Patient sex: M
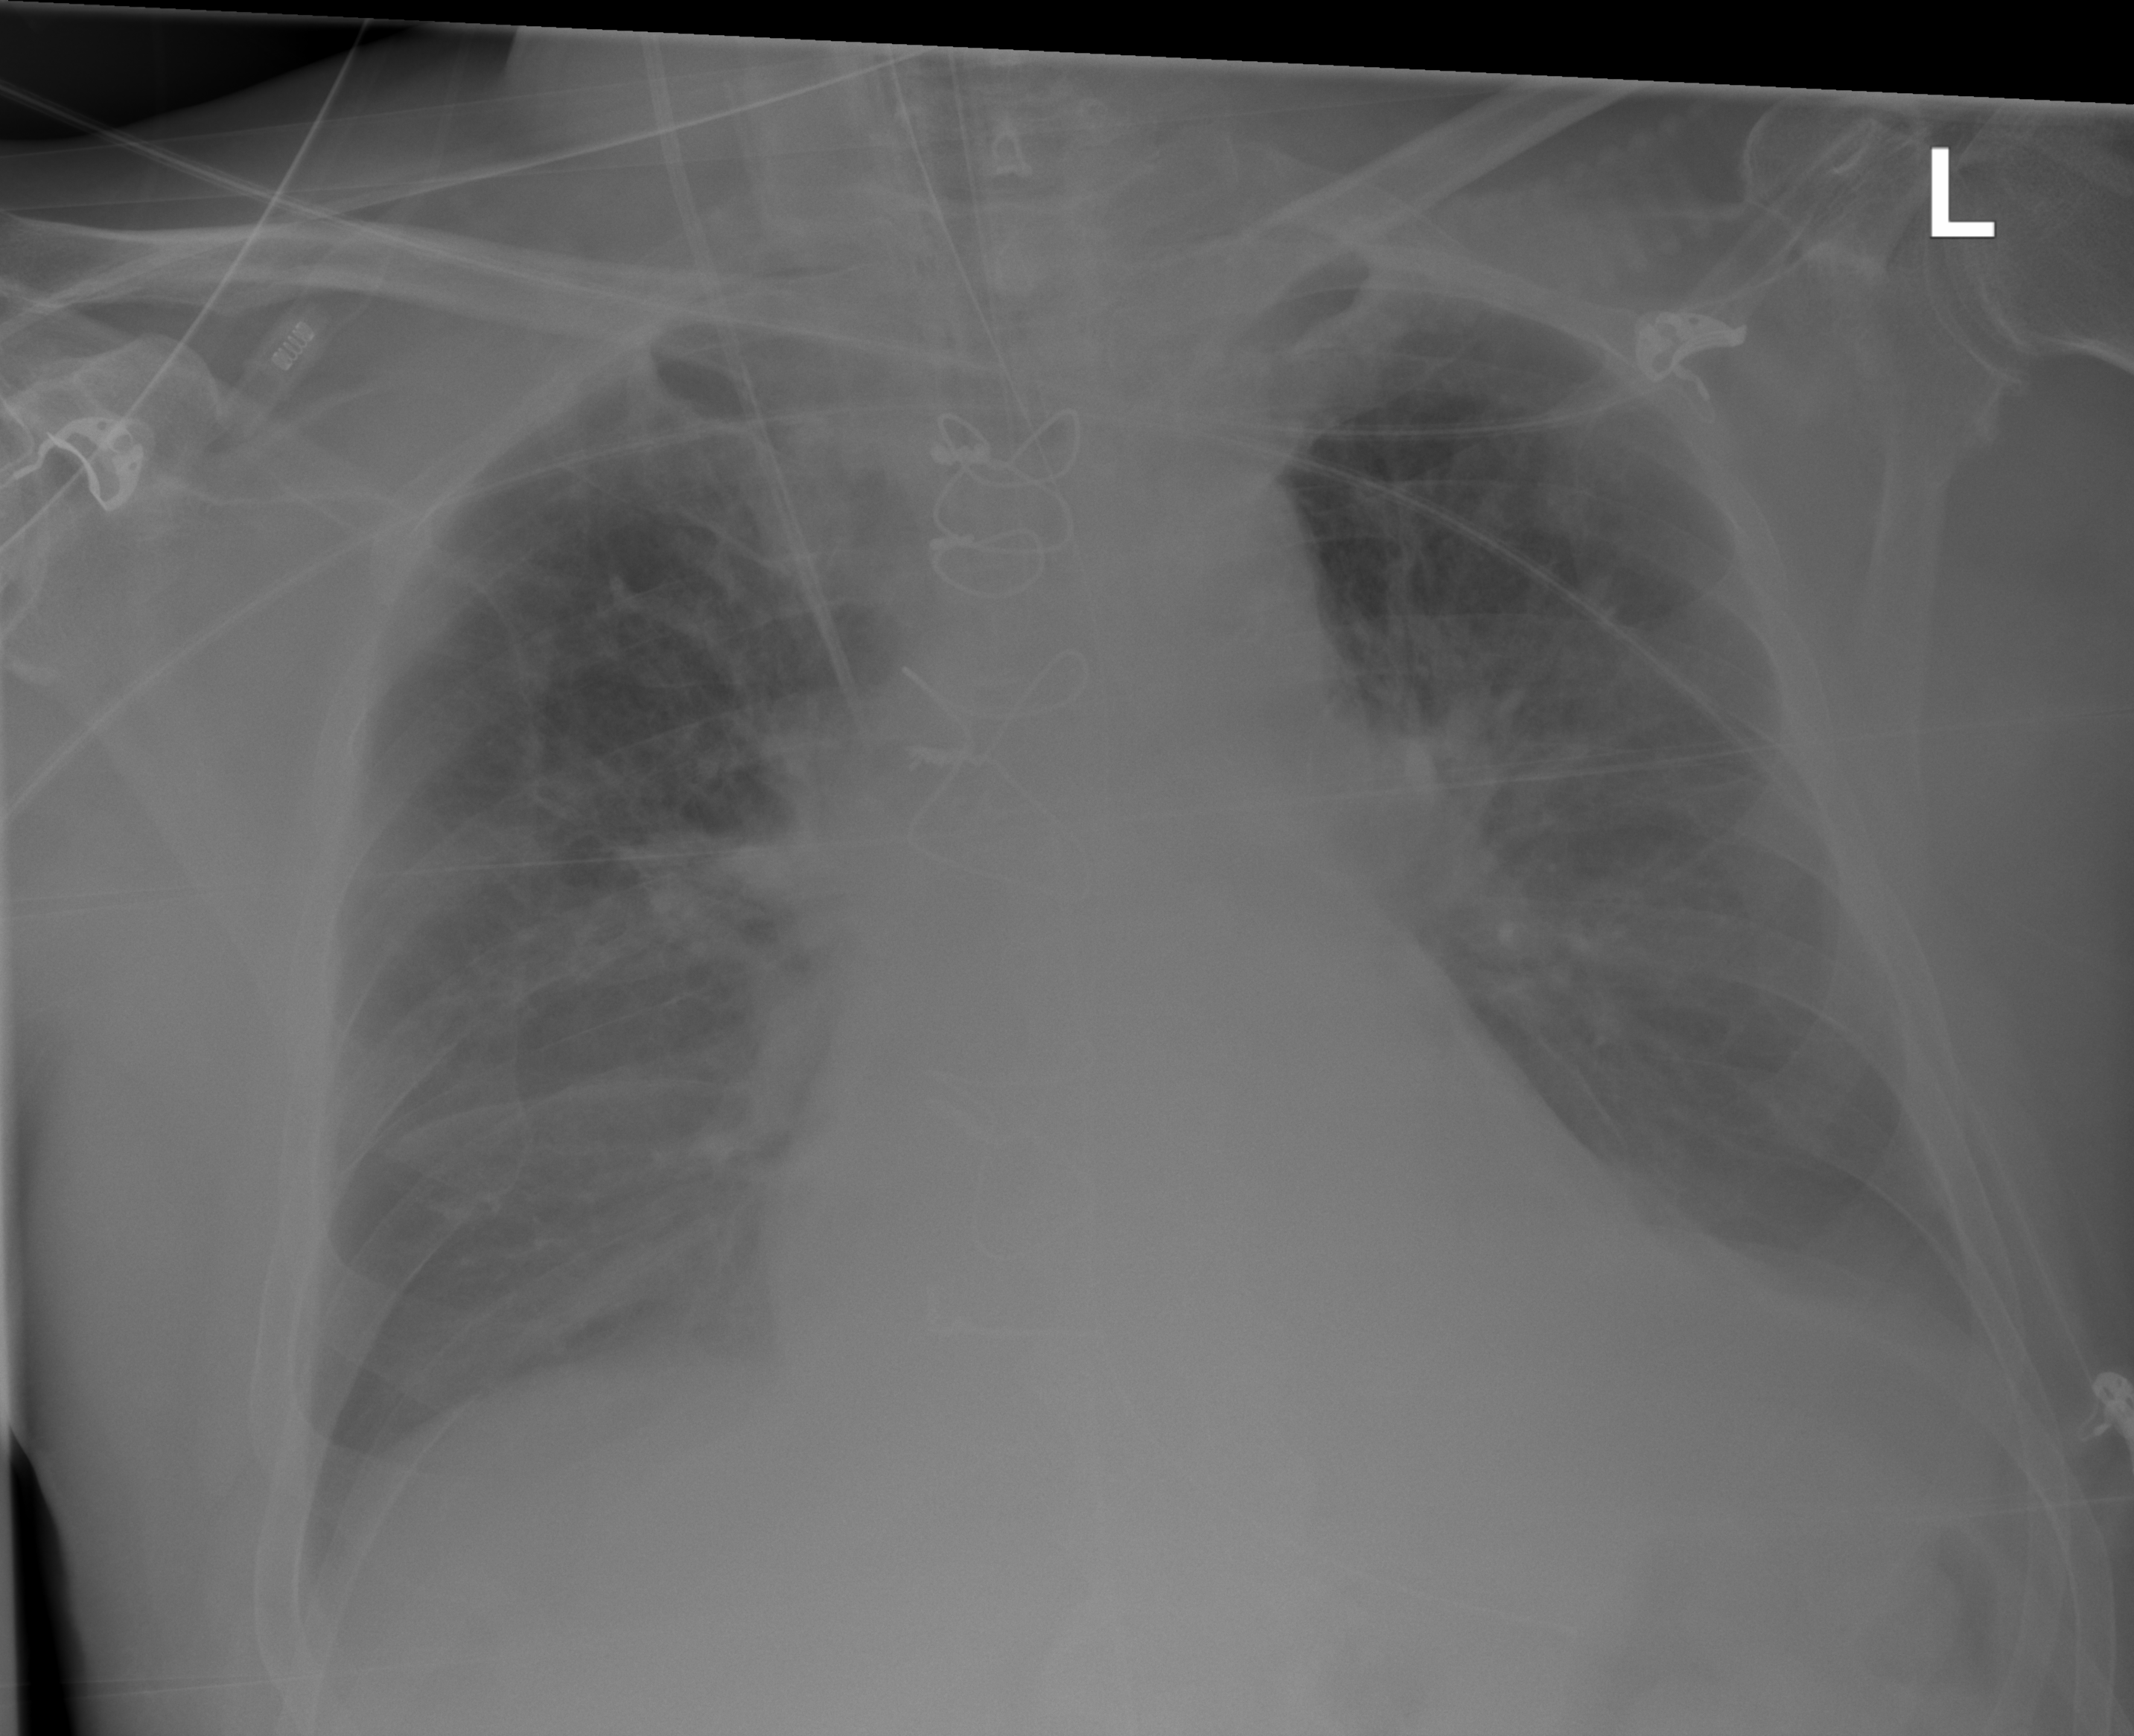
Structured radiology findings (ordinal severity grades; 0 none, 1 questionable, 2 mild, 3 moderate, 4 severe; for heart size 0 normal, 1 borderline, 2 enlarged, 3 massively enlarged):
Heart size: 2
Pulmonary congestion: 2
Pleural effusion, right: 0
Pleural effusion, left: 2
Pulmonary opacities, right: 1
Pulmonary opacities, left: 1
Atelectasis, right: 3
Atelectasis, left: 3